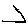
Label: triangle